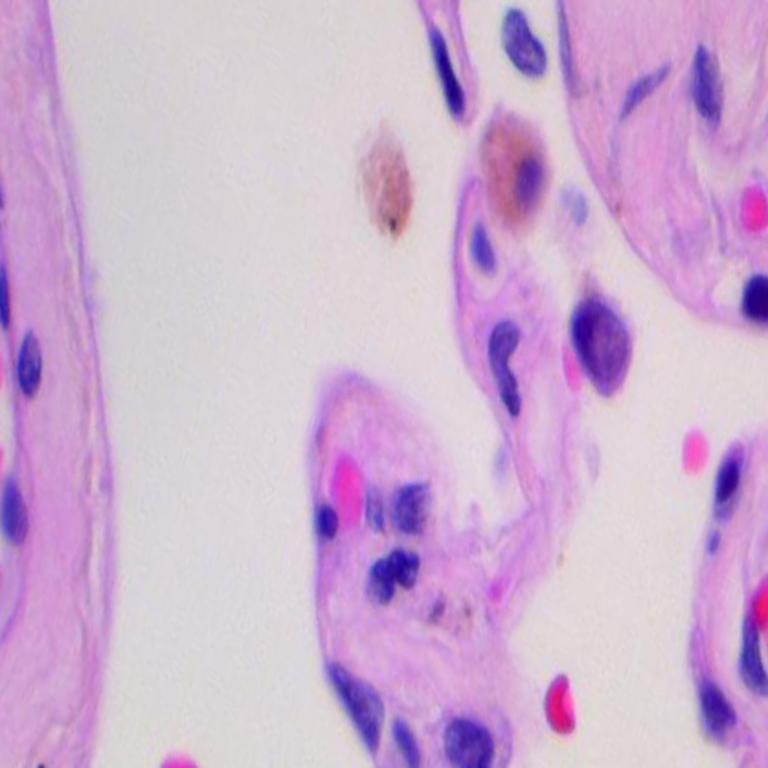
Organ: lung
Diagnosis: benign